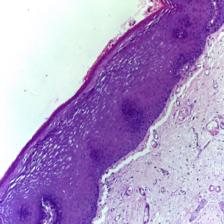
Diagnosis: Normal